Question: I am having a really tough time working out how to to view my google map when clicking a link to open it
currently when clicking an link I get this result

as you can see the map only loads a tiny bit in the corner
This is the html
'''
<a href="#map-canvas" id="inline" class="fancybox" id="inline">
<img id="map-image" alt="Tea Map" src="wp-content/themes/Tea-interactive/assets/images/map.png" />
</a>
'''
and here is my fancybox code
'''
$("a#inline").fancybox({
'hideOnContentClick': false,
'afterShow': function(){
google.maps.event.trigger(map, "resize");
}
});
'''
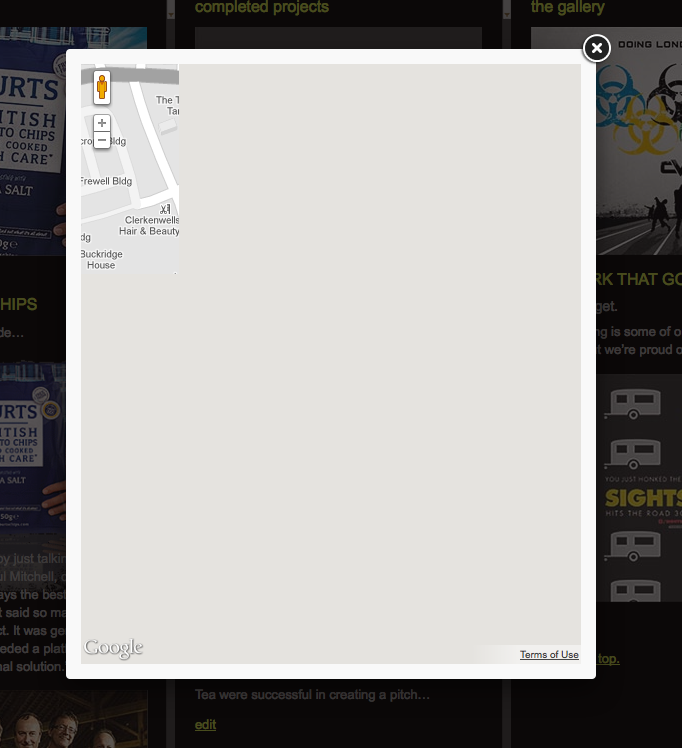
Answer: Unfortunately this is behavior for the google maps api if you create it in a hidden object.
The element it is created in will need to have a size (height/width) so the map can be drawn correctly.
What you need to do is create the map its container element is or . (hint: css 'visibility' attribute)